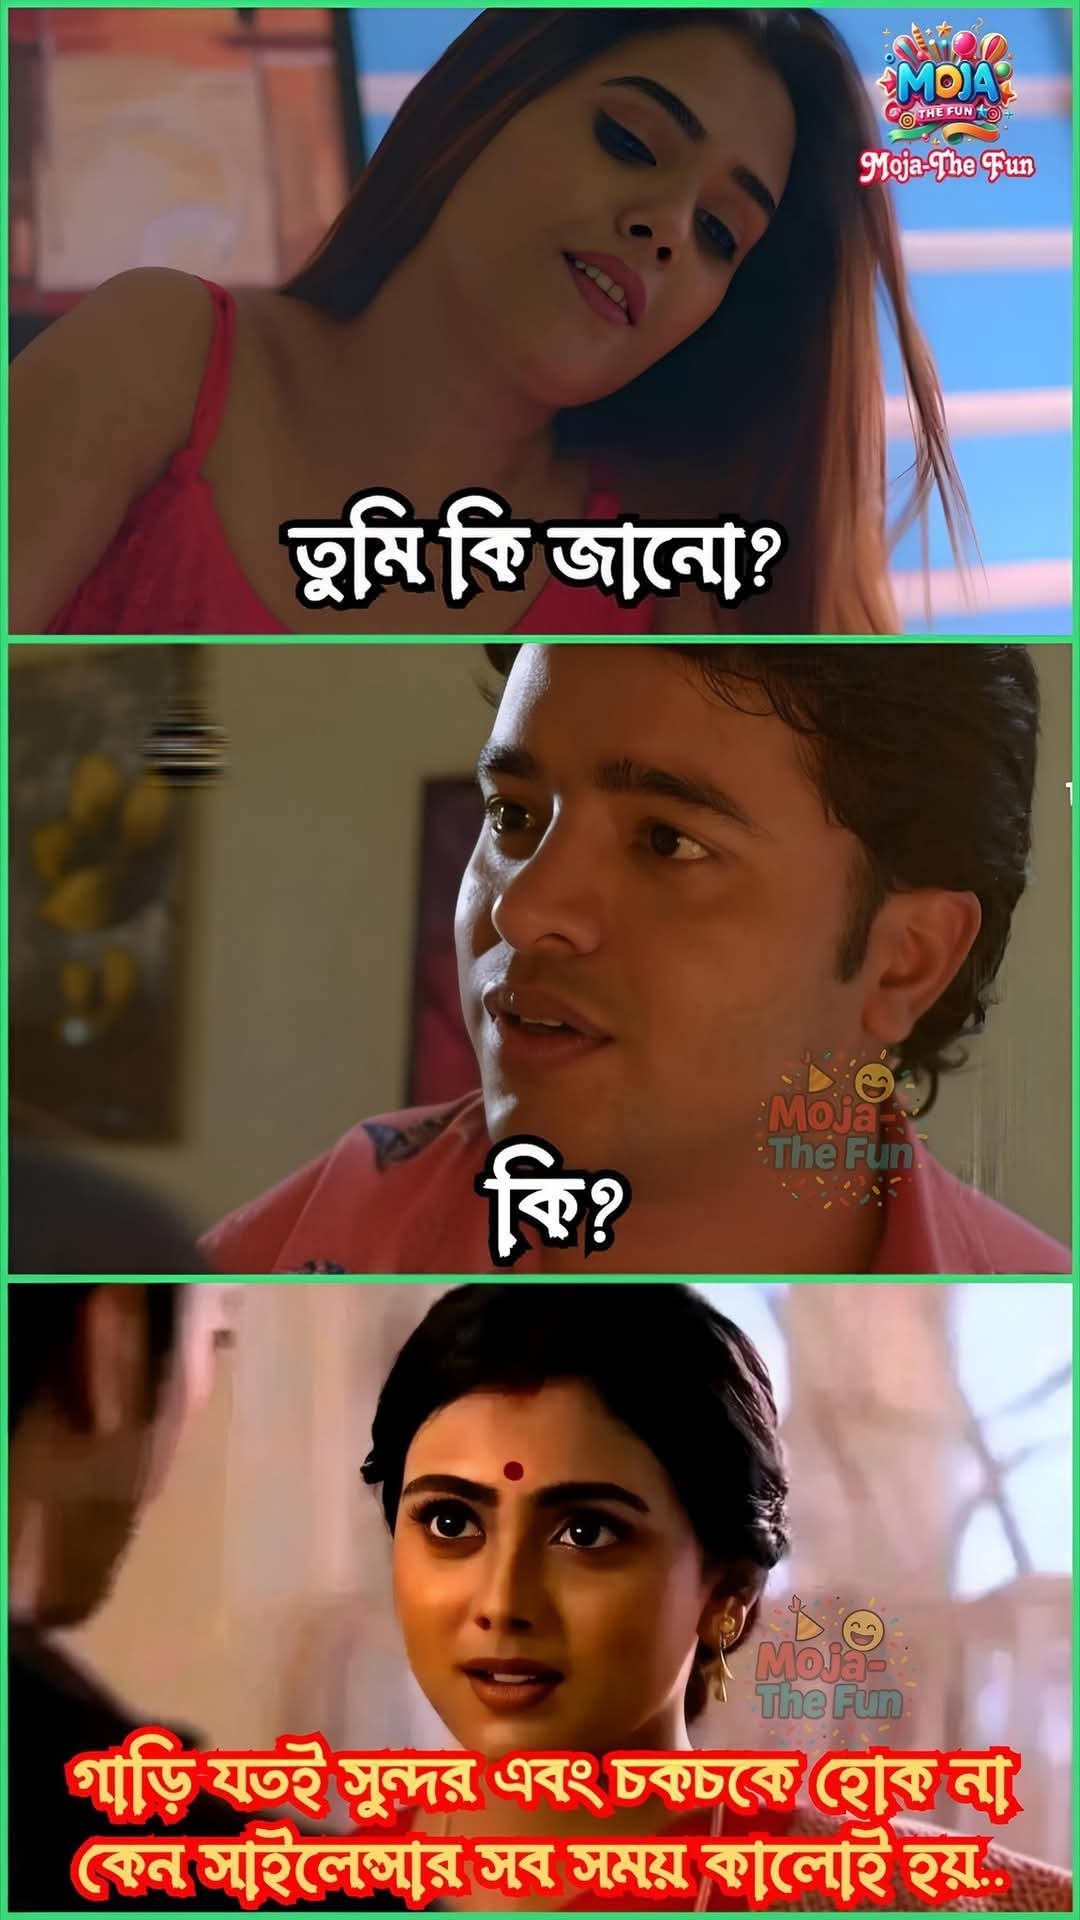
Text: তুমি কি জানো?
কি?
গাড়ি যতই সুন্দর এবং চকচকে হোক না কেন সাইলেন্সার সব সময় কালোই হয়..
Label: Non Hate